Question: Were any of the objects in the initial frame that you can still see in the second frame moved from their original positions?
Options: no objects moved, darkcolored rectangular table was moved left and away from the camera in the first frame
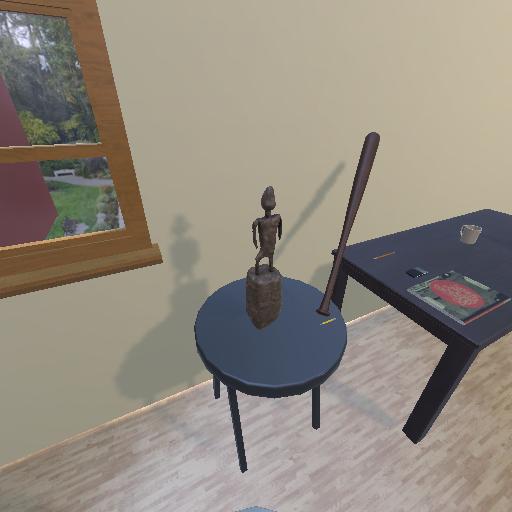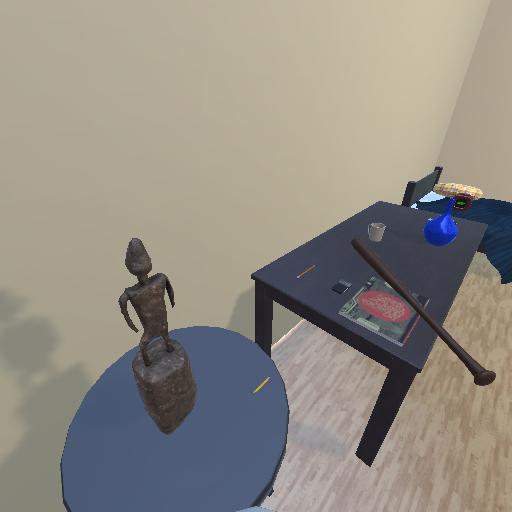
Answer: no objects moved